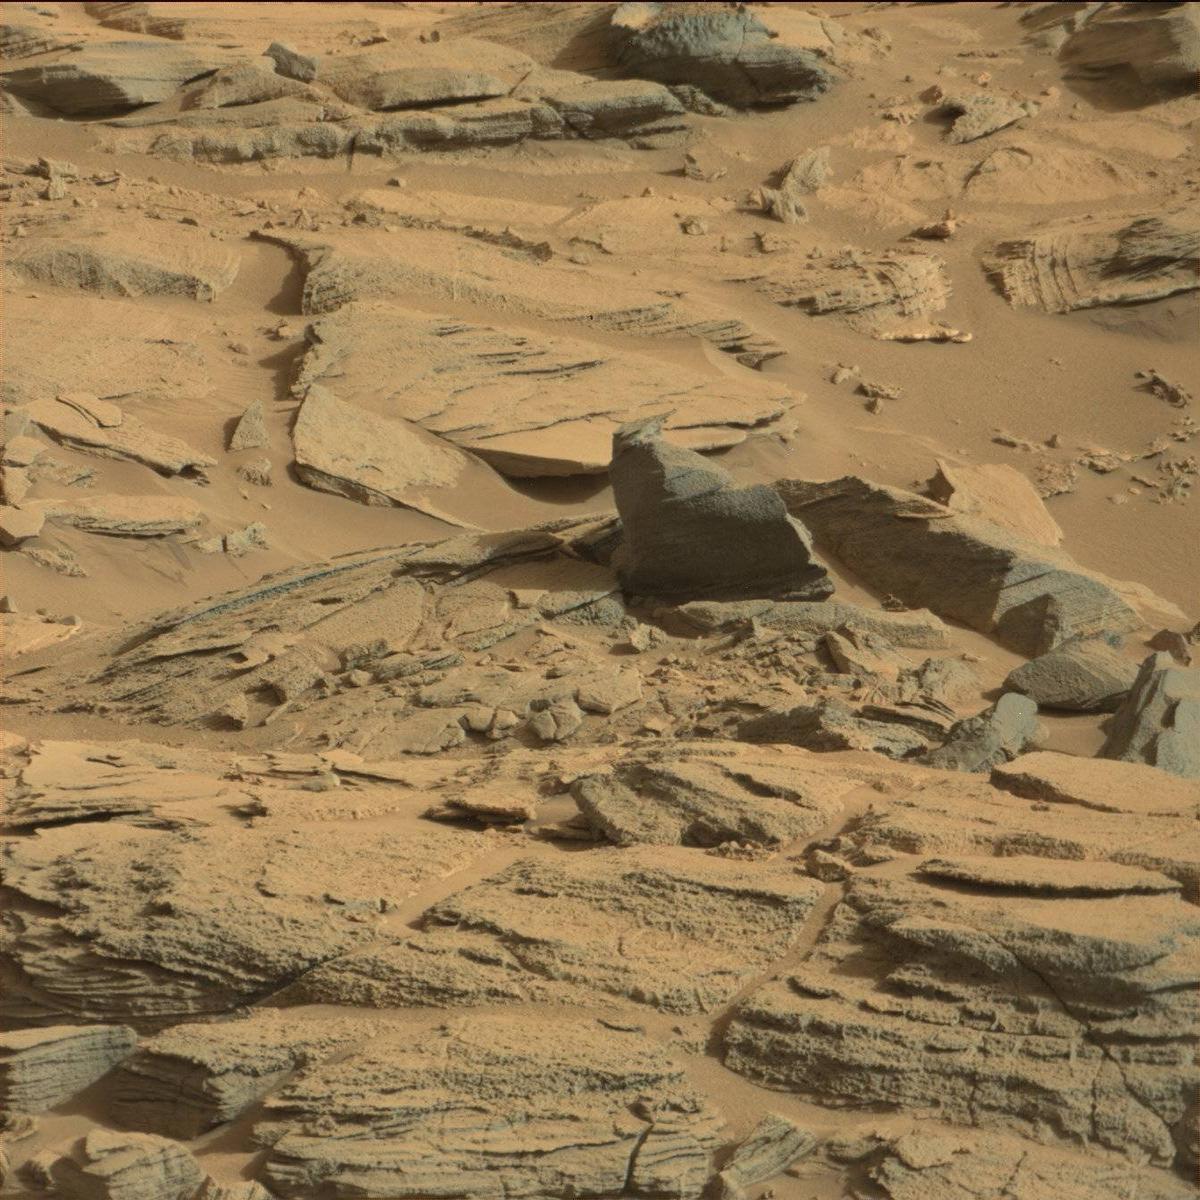
Terrain classes present: Bedrock, Sand / Soil